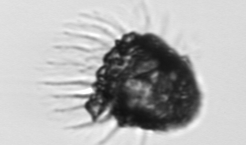
Label: Stenosemella_pacifica